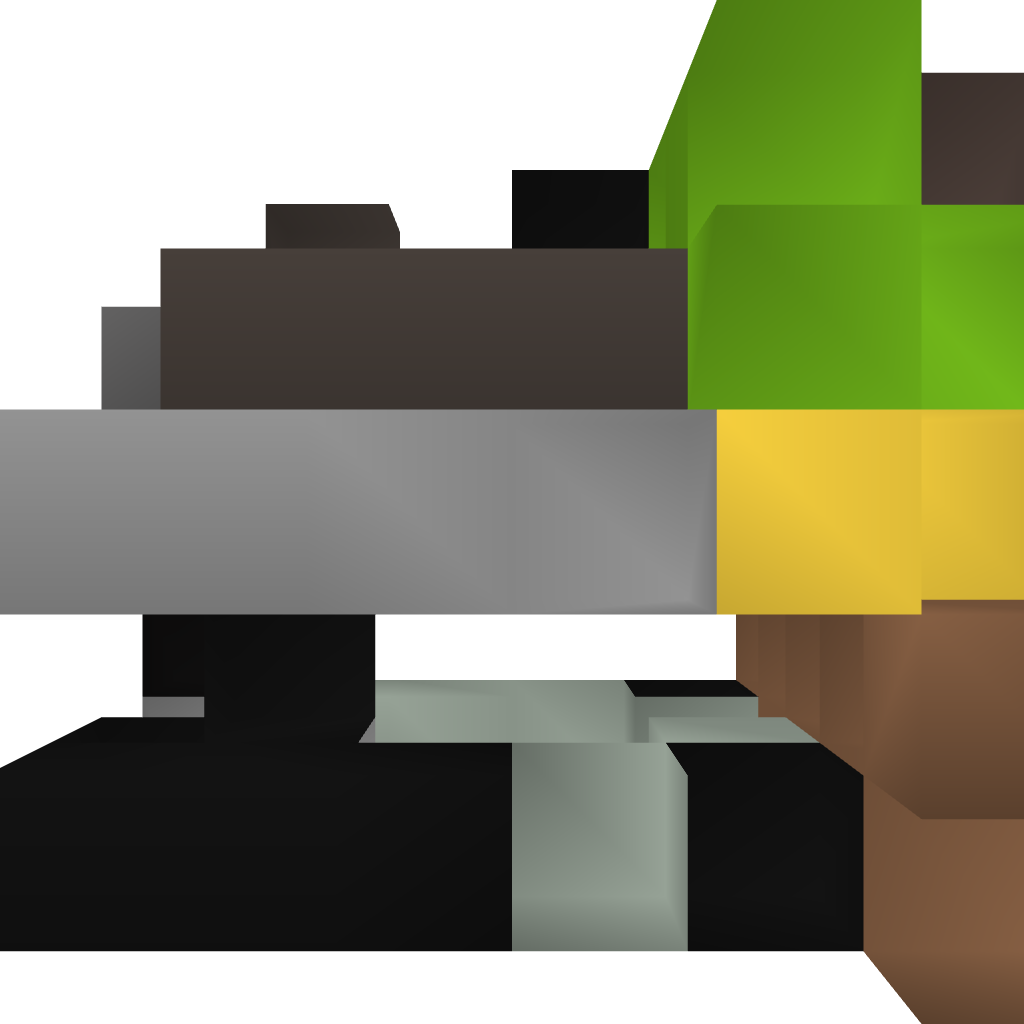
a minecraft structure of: Minecart Dispensing System